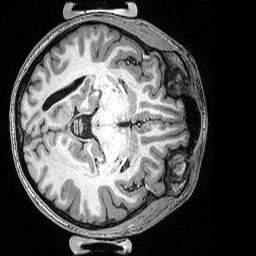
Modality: T1w
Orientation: axial